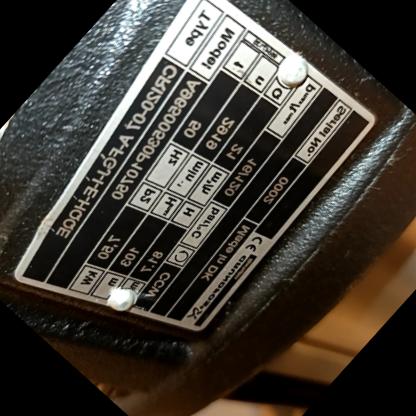
Klasa: tabliczka-znamionowa